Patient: sex M, age 57
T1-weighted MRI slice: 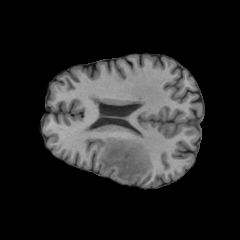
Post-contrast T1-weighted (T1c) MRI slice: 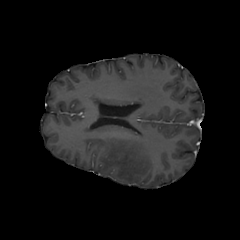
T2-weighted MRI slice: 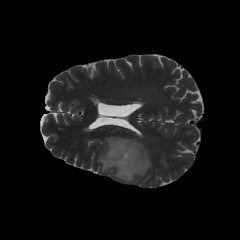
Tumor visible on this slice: yes
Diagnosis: Astrocytoma, IDH-wildtype
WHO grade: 2